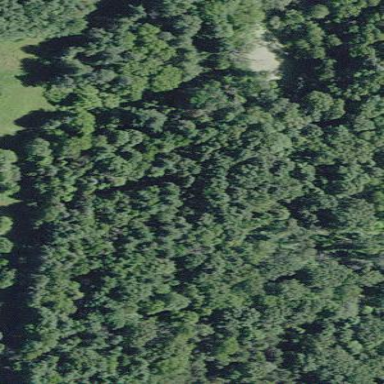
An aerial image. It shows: Mixed woodland area with variety of leaf types and cycles.